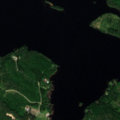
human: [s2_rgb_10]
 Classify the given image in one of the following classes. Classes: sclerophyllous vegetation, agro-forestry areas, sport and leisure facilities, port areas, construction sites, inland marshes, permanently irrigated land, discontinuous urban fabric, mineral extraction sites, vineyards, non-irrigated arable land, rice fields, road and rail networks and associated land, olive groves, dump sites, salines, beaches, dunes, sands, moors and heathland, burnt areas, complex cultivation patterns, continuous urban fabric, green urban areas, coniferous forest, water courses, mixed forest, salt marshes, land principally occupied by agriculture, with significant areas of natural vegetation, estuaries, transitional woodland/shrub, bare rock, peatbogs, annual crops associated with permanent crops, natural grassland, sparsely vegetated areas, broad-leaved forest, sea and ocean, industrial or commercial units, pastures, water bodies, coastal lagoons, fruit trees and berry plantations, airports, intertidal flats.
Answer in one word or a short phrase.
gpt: land principally occupied by agriculture, with significant areas of natural vegetation, coniferous forest, mixed forest, water bodies